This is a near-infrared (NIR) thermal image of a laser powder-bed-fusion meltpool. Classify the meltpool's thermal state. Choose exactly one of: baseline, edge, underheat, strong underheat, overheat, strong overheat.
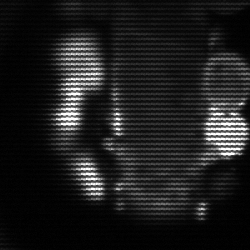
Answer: strong underheat